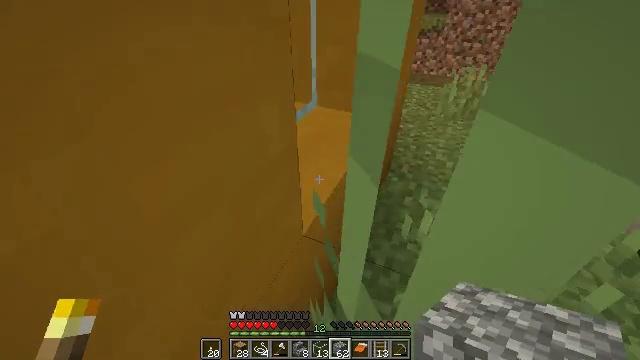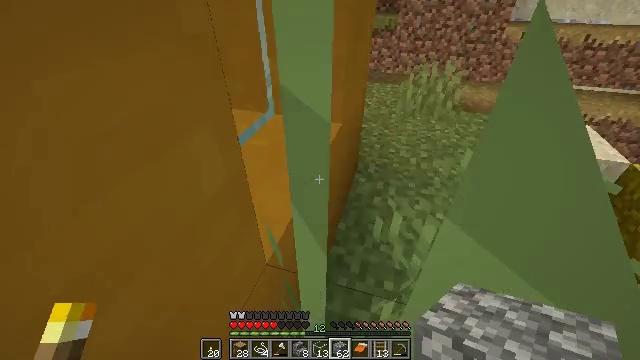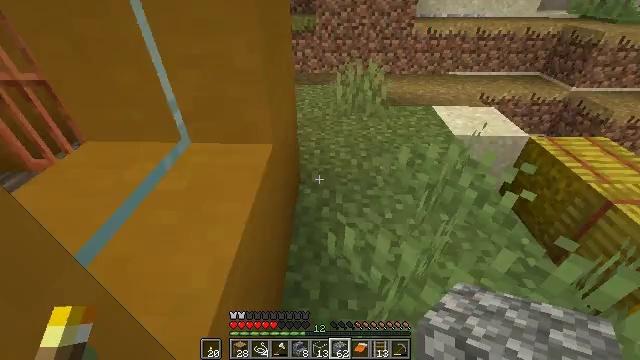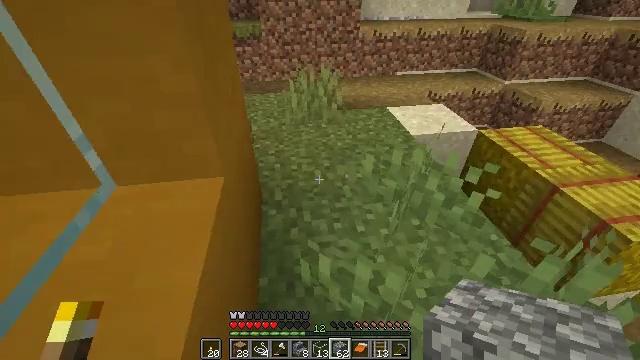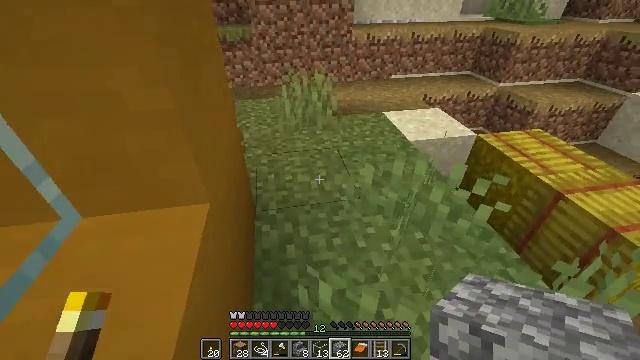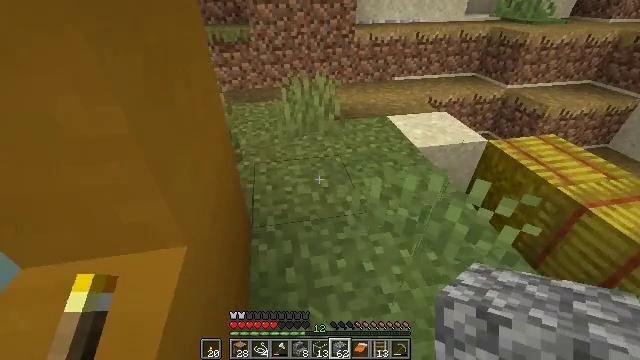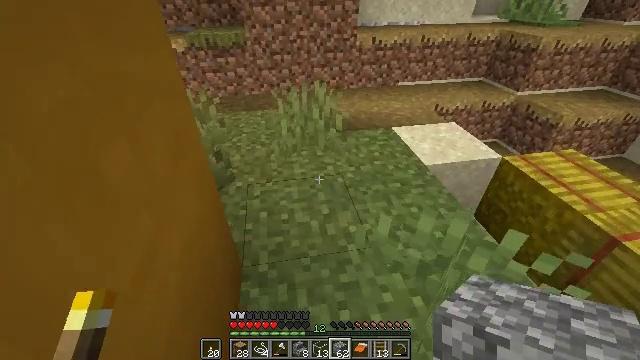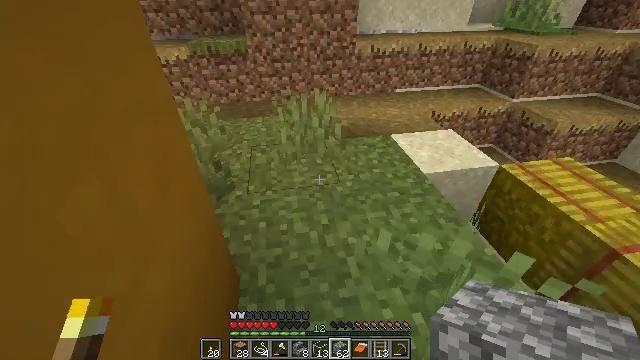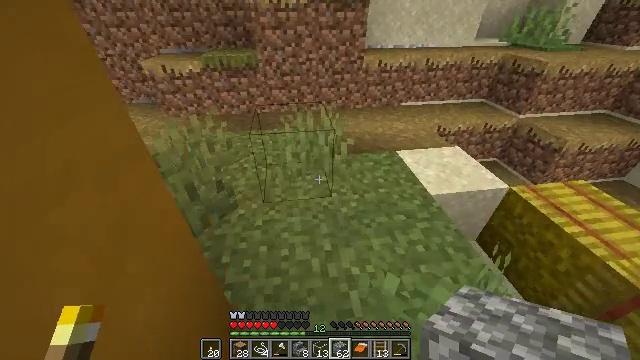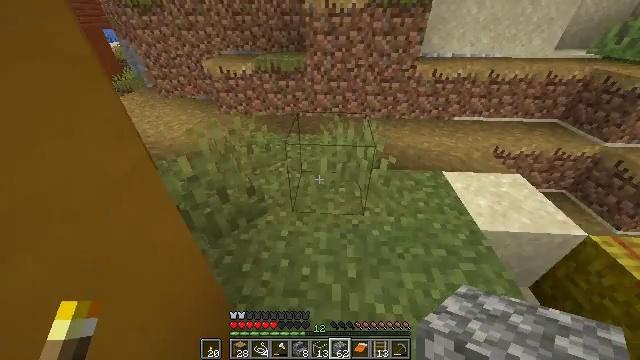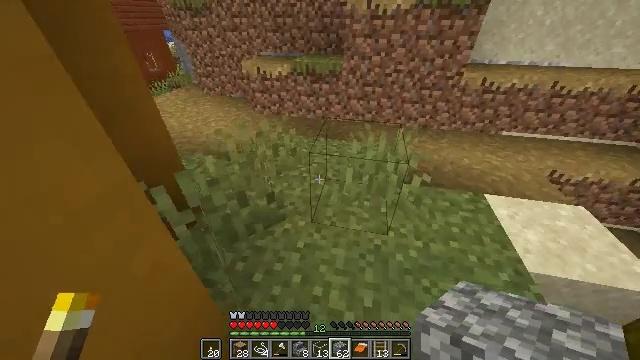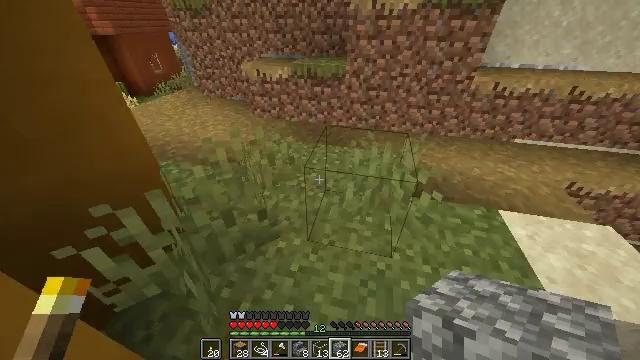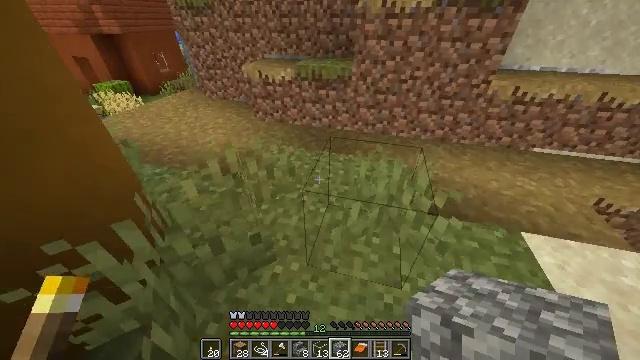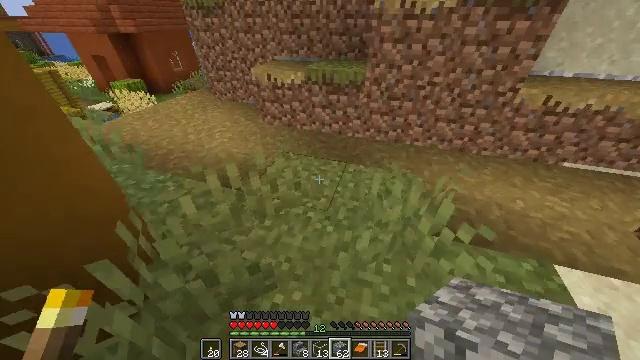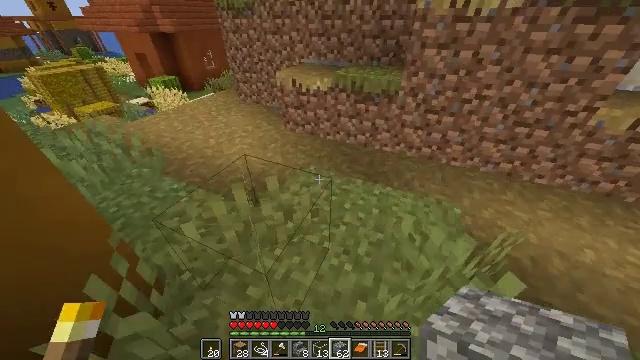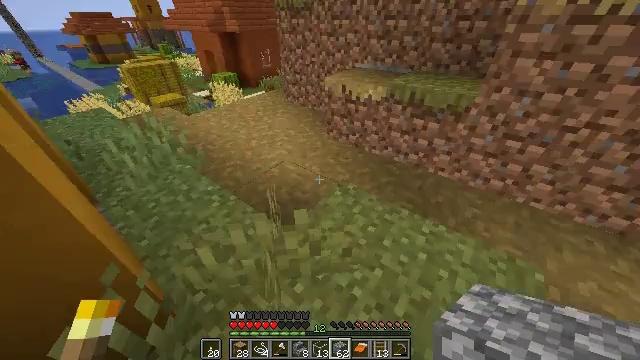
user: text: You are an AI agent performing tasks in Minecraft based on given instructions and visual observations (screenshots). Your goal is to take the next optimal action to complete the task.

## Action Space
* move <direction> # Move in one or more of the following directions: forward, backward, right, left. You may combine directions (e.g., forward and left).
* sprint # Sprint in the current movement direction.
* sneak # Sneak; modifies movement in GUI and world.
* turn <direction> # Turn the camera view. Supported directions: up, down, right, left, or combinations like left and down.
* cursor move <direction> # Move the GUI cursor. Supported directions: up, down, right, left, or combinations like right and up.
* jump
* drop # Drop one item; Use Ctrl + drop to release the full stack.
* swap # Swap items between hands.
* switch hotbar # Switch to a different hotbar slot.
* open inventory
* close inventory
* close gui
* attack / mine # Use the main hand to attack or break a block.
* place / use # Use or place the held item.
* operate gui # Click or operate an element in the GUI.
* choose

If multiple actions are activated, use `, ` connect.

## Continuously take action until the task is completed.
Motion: motion action
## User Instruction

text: Mine the orange bed.
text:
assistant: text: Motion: move forward, turn right
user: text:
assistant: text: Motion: move forward, turn right
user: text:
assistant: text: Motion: move forward, turn right
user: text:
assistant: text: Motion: move forward, turn right
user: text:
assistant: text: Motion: move forward
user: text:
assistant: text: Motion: move forward, sprint
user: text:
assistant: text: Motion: move forward, sprint
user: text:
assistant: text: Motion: move forward, sprint, turn left
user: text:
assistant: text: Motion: move forward, sprint, turn left
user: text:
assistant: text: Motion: move forward, turn left
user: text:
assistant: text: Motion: move forward, turn left
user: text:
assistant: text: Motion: move forward, sprint, turn left
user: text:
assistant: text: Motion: move forward, sprint, turn left
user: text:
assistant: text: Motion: move forward, sprint, turn left
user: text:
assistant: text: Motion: move forward, turn left
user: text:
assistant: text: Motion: move forward, turn left
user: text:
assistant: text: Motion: move forward, turn left
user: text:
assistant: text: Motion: move forward, turn left and up
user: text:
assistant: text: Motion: move forward, turn left
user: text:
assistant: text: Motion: move forward
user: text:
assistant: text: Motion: move forward
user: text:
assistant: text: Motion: move forward
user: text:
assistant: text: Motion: move forward, turn left
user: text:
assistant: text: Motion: move forward, turn left
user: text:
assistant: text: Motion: move forward, turn left
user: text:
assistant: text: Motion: turn left
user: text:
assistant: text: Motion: turn left
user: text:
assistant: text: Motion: turn left
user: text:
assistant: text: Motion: turn left
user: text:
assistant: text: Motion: turn left